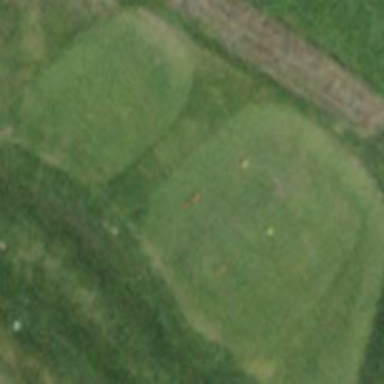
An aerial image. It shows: Grassy area designated as golf tee.